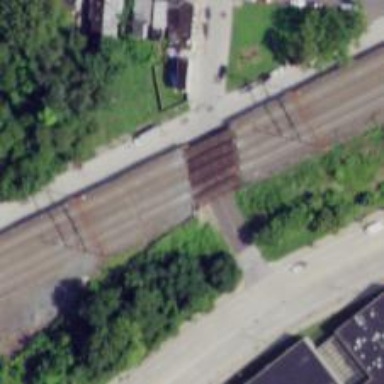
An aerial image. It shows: Railway track with contact lines for electrification.